Question: The entity which participates in the 1:0+ relationship is the parent entity.
Is that correct?
Update:

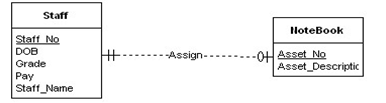
Answer: No, this is wrong.
In a 1:1 relationship, you just have one table. There's no distinction. The attributes apply to both types of entity.
However, in an optional 1:1 relationship, often called 1:0+ or "one to zero or one" relationship, the child would be the optional one, not the parent.
In short, there will be a parent.
---
In your image, there's an optional one-to-one from staff to notebook, i.e. a staff member may have zero notebooks or one notebook. There's also a one-to-one relationship from notebook to staff, i.e. a notebook must have exactly one member of staff as an owner.
Here's a diagram to help you understand: